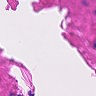
Metastatic tissue present: no